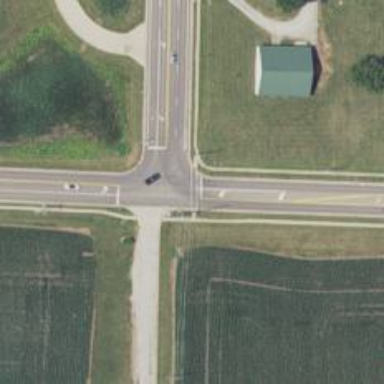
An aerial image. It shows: Uncontrolled road crossing with markings in the form of lines.